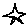
Label: star